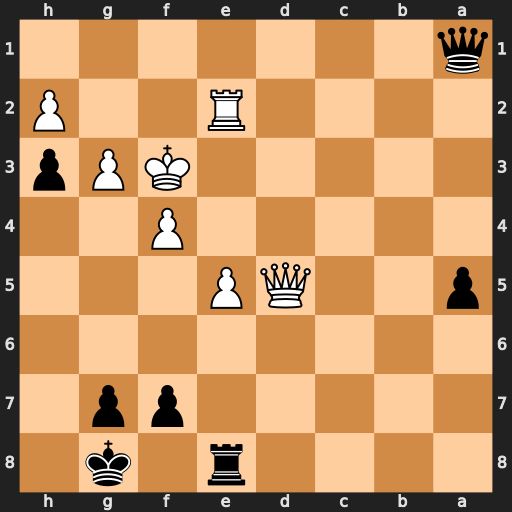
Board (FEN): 4r1k1/5pp1/8/p2QP3/5P2/5KPp/4R2P/q7
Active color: b
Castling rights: -
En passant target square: -
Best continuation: Qh1+ Kg4 Qxd5